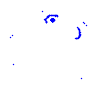
Particle: pion